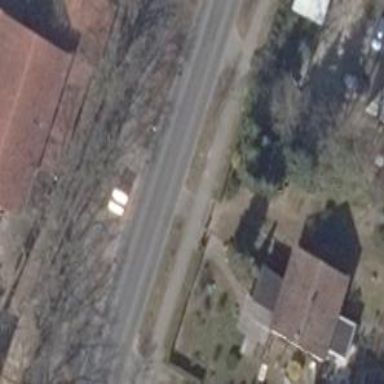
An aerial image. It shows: Driveway.